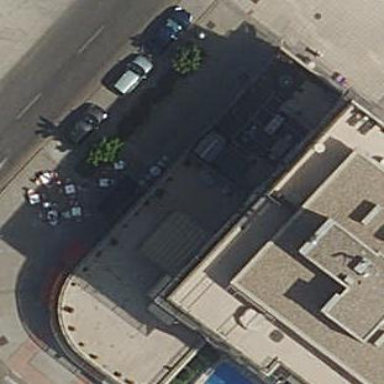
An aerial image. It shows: Commercial building.